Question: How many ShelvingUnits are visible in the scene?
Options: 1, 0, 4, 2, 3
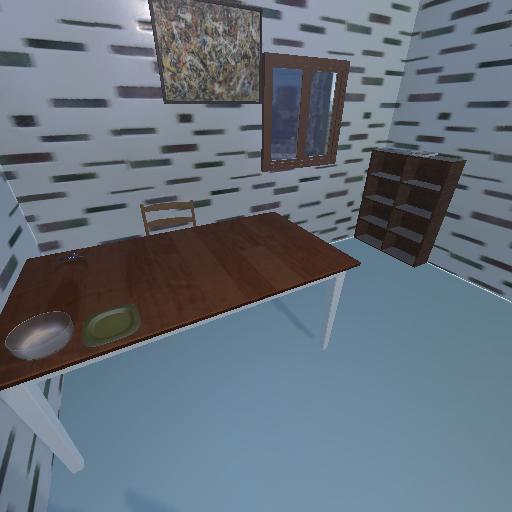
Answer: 1